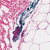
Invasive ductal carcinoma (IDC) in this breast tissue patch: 0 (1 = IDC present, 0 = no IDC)